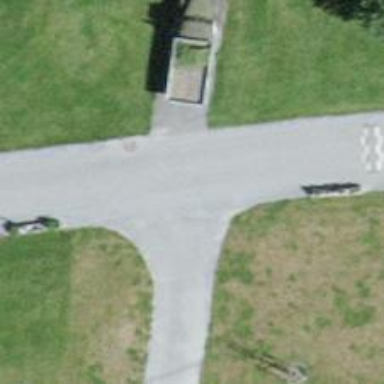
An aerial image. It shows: Paved track road.